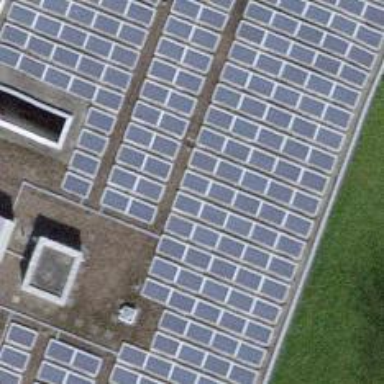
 consisting of solar photovoltaic panels."